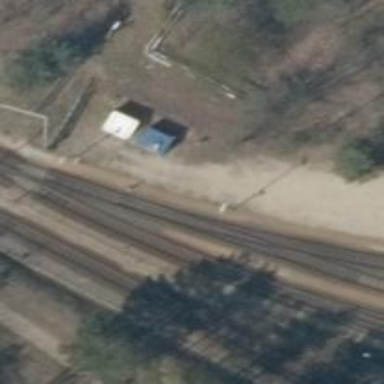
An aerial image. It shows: Railway switch.